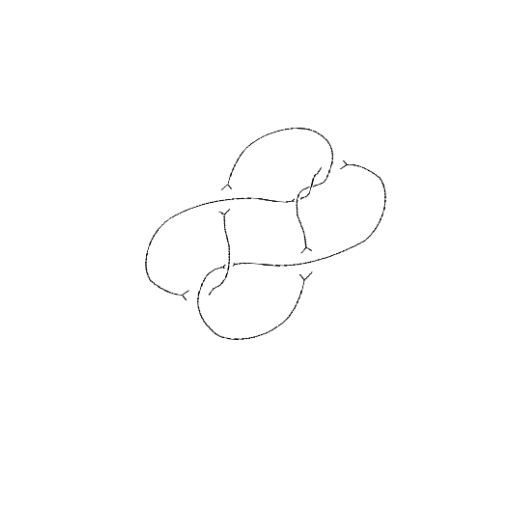
Crossing number: 7